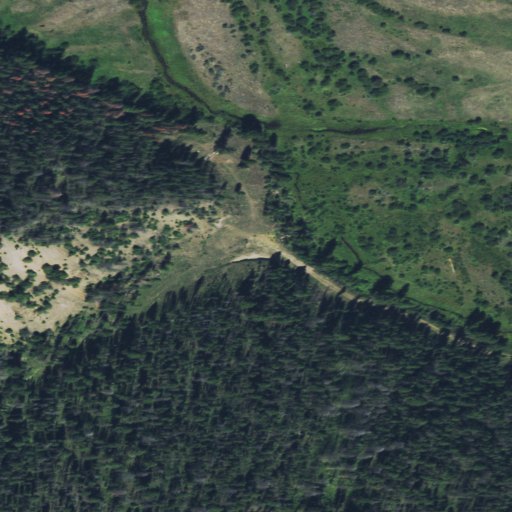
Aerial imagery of valley in Montana named Ethridge Gulch containing evergreen forest, pasture, woody wetlands, and shrub